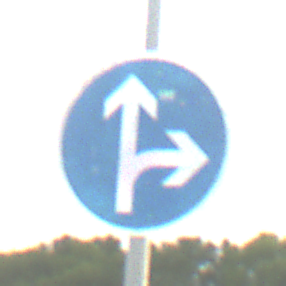
Verkehrszeichen: VorgeschriebeneFahrtrichtungGeradeausOderRechts
Umgebung: Outdoor, RoadRail
Tageszeit: SunriseSunset
Wetter: PartlyCloudy
Licht: Natural
Jahreszeit: NotSpecified
Kontrast: LowContrast